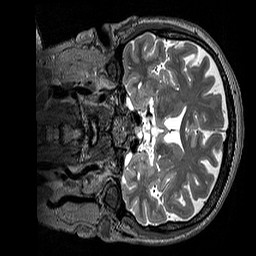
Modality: T2w
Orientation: coronal
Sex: female
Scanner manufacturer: siemens
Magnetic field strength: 3 T
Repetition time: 3.2 s
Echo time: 0.409 s